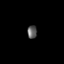
Tissue: lung
Cell type: Epithelial cells
Senescence score: 0.2274
Nuclear area (px): 122
Mean DAPI intensity: 96.443